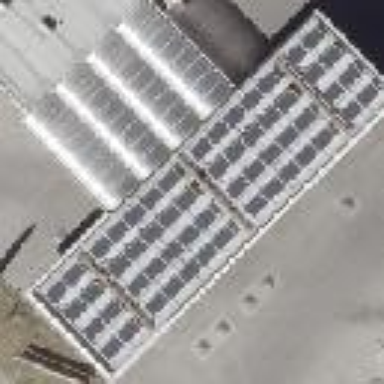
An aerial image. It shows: Close-up view of roof of building.